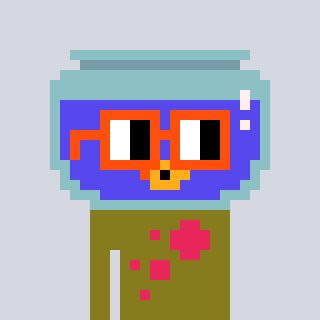
a pixel art character with square orange glasses, a goldfish-shaped head and a gunk-colored body on a cool background